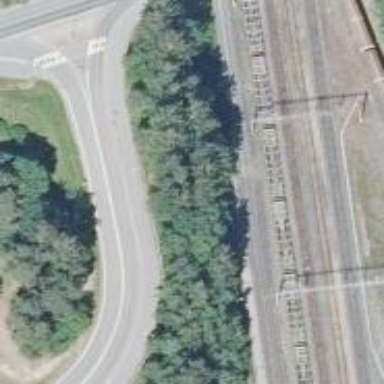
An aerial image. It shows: Railway crossing with saltire marking.